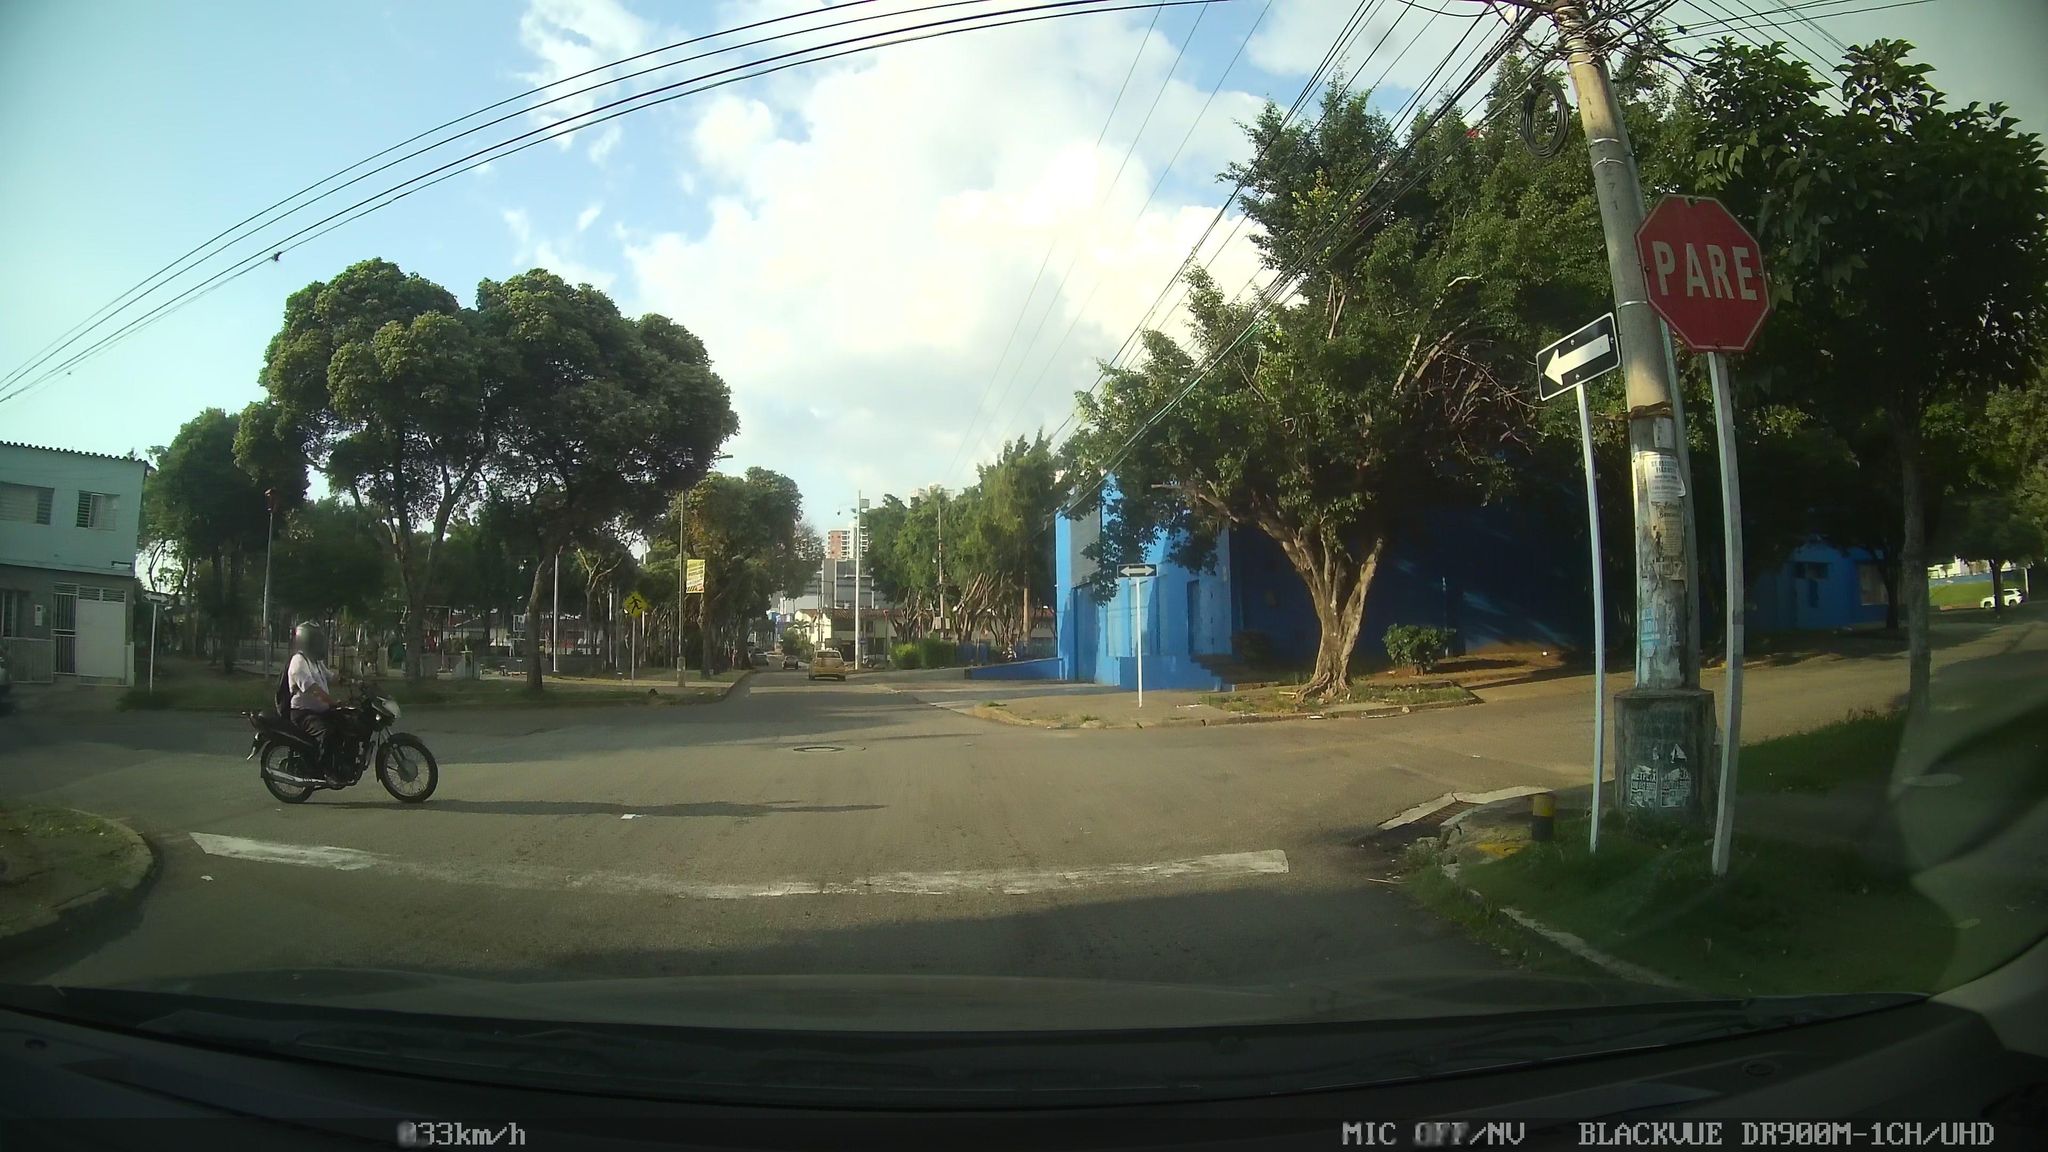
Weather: clear
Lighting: day
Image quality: good
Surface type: driving surface
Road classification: residential
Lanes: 1
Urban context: urban centre
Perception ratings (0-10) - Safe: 2.8, Lively: 7.64, Beautiful: 3.9, Boring: 4.13, Depressing: 2.89, Wealthy: 0.76